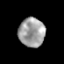
Tissue: prostate
Cell type: Epithelial cells
Senescence score: 0.2887
Nuclear area (px): 745
Mean DAPI intensity: 158.886